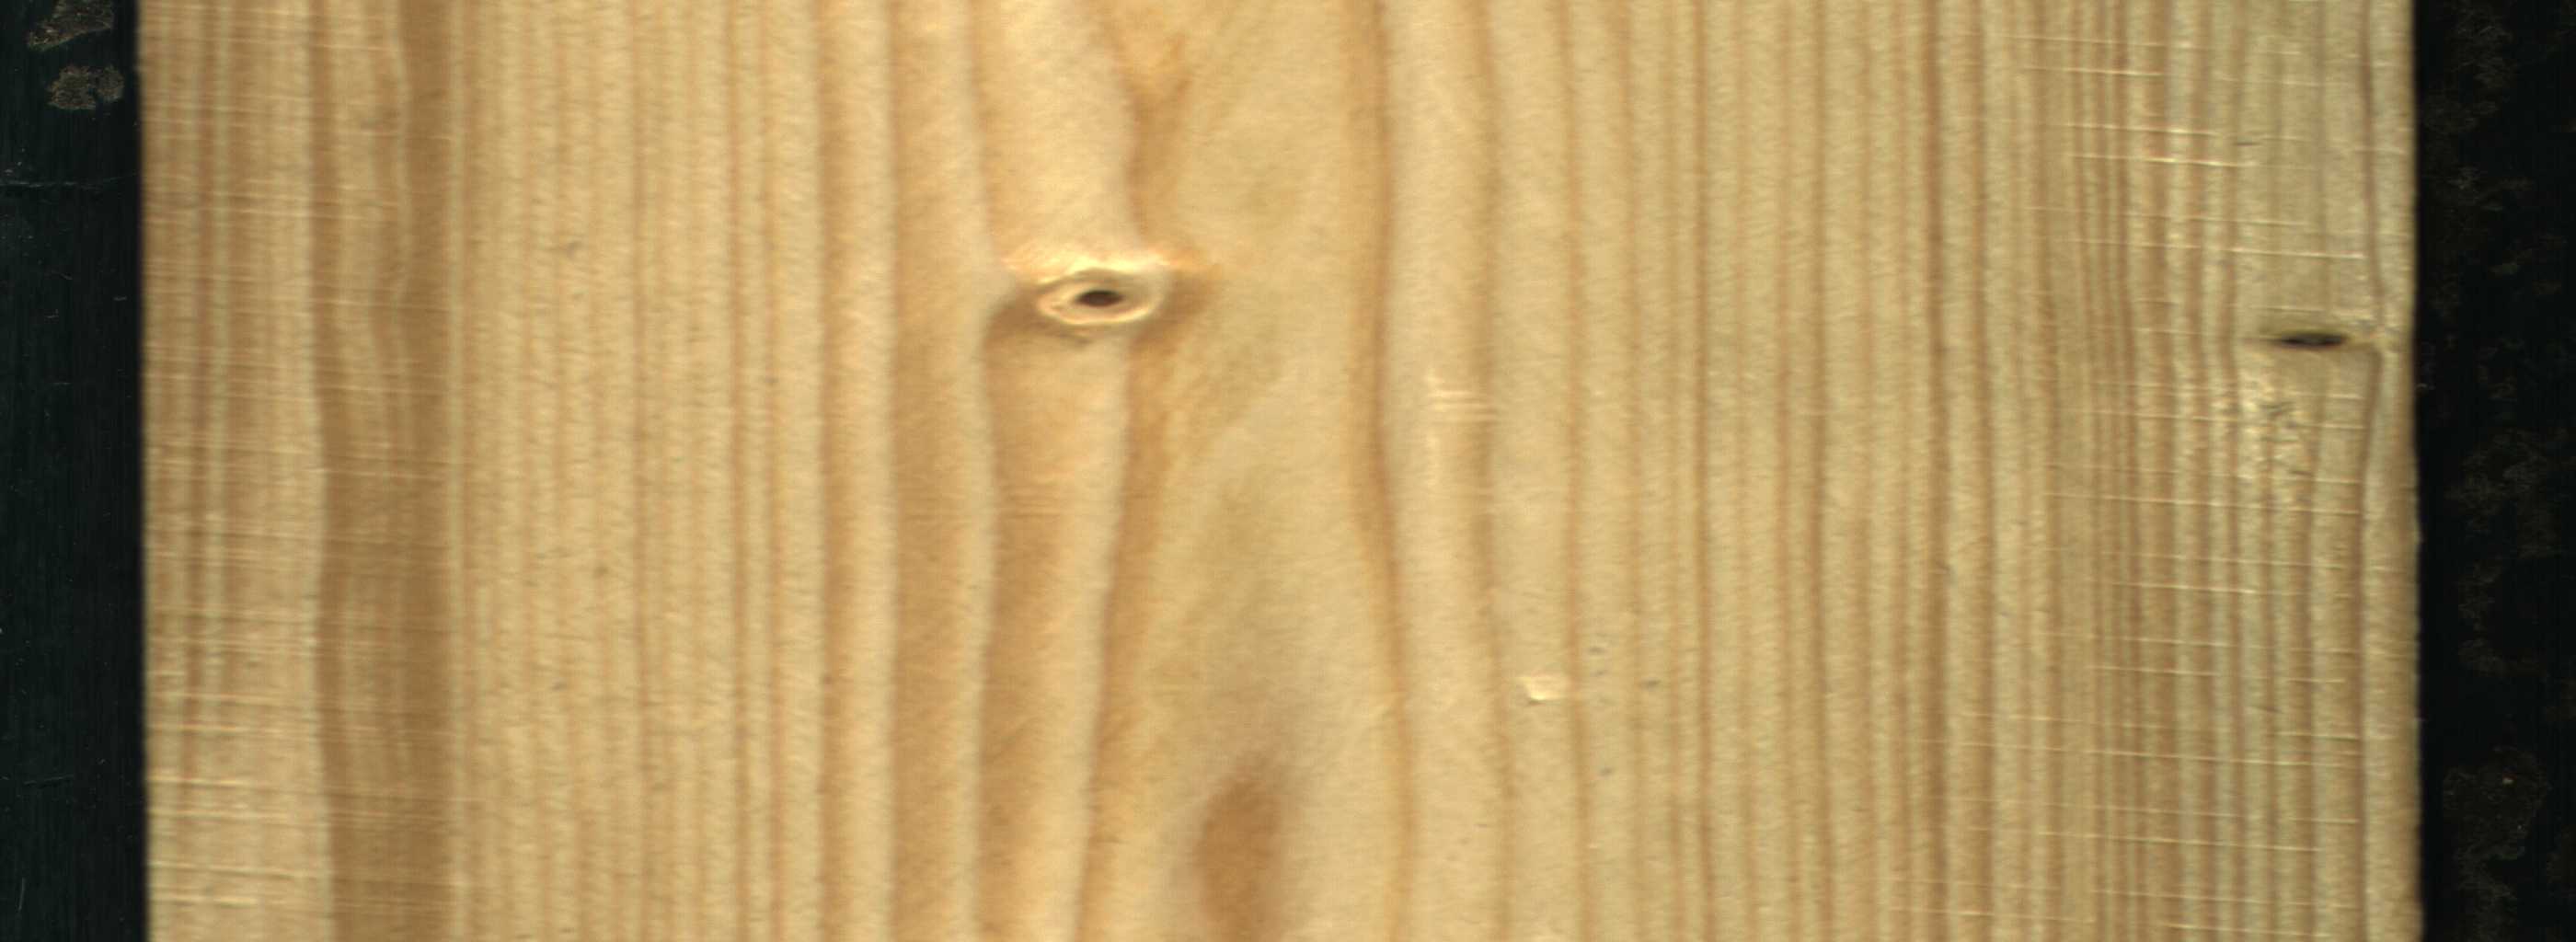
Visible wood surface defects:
Live_Knot
Live_Knot